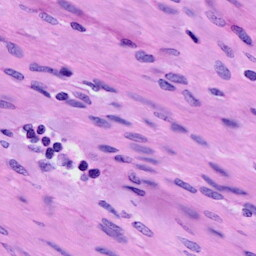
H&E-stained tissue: Cervix